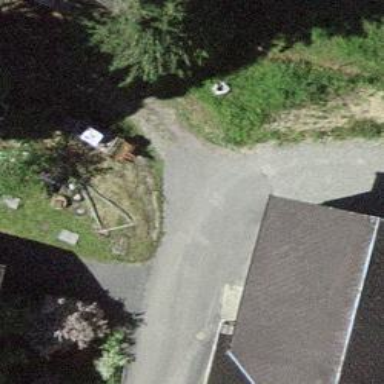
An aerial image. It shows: Driveway.